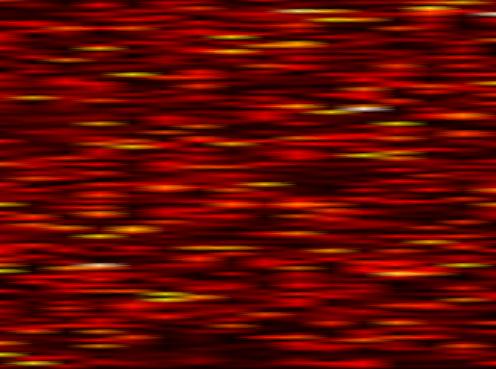
Label: FOFDM